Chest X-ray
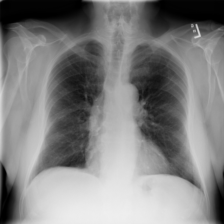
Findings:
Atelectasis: negative
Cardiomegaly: negative
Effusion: negative
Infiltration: negative
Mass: negative
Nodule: negative
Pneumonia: negative
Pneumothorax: negative
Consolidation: negative
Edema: negative
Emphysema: negative
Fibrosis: negative
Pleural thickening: negative
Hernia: negative